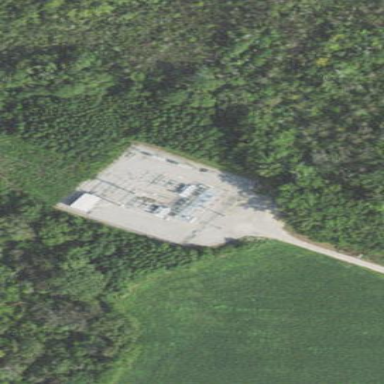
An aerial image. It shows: Distribution level power substation surrounded by fence.